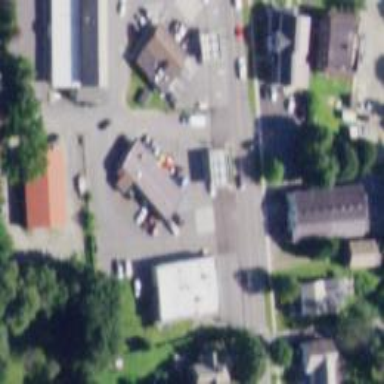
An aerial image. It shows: Convenience shop.